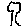
Label: tree